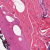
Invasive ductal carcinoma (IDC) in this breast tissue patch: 0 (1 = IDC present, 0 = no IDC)